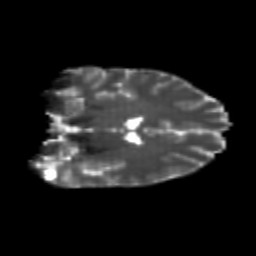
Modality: T2w
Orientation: coronal
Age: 24
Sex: female
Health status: healthy
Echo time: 0.074 s